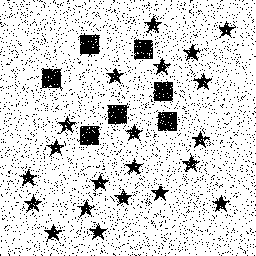
Squares: 7
Triangles: 0
Stars: 21
Total shapes: 28